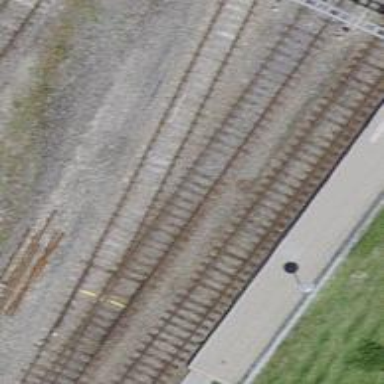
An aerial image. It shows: Single-track electrified railway with contact line.